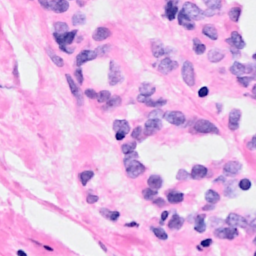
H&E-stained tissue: Breast